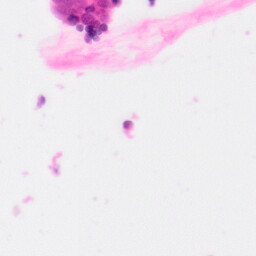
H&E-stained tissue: Colon